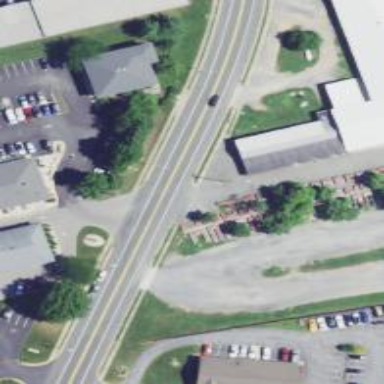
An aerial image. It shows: Unmarked crossing on the road.